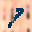
Label: 7